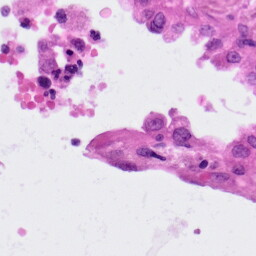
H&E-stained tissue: Lung